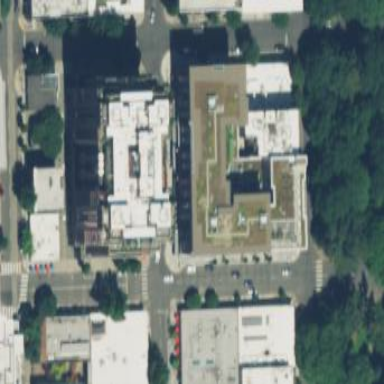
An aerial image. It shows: Hotel building.